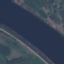
Land use / land cover: River